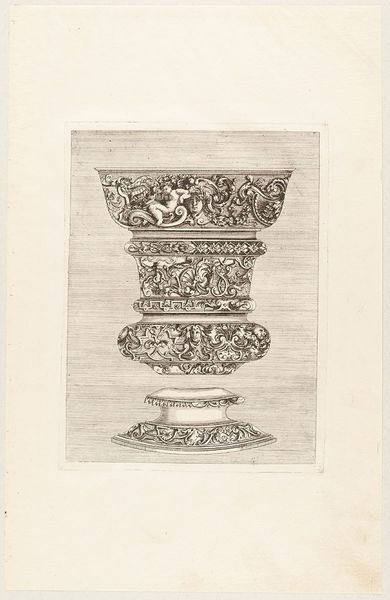
Titel: Pokal, Blatt aus der Folge 'Neu inventirtes Formular Büchlein vor Gold und Silber Arbeiter auch andere Künstler sehr dienlich'
Künstler: Johann Jacob Biller
Standort: Hamburg
Institution: Museum für Kunst und Gewerbe Hamburg
Schlagwörter: säule, zeichnung, ornament, barock, krug, ranken, papier, studie, grafik, graphik, fotografie, photographie, becher, maske, druckgraphik, druckgrafik, stich, girlanden, kunstgewerbe, laubwerk, blattwerk, basis, pokal, putten, kupferstich, kunsthandwerk, amoretten, mäander, groteske, goldschmiedearbeit, bandelwerk, blattmaske, reproduktionen, berain, barockzeit, barockzeitalter, blumengewinde, industriedesign, druckerzeugnisse, ornamentstich, vorlageblätter